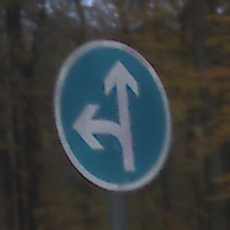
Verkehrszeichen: VorgeschriebeneFahrtrichtungGeradeausOderLinks
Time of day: SunriseSunset
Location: Outdoor (Nature)
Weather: PartlyCloudy
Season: Autumn
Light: Natural